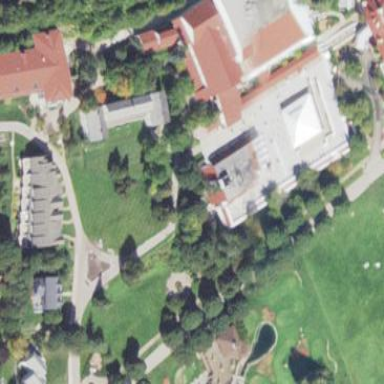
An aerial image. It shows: Conference center building.